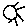
Label: sun